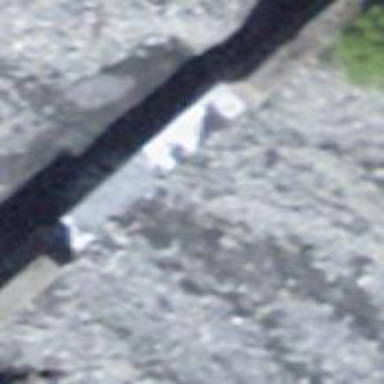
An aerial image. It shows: Check dam at location with retaining wall.